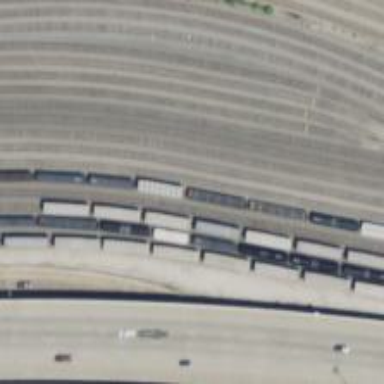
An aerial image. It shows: Railway yard.